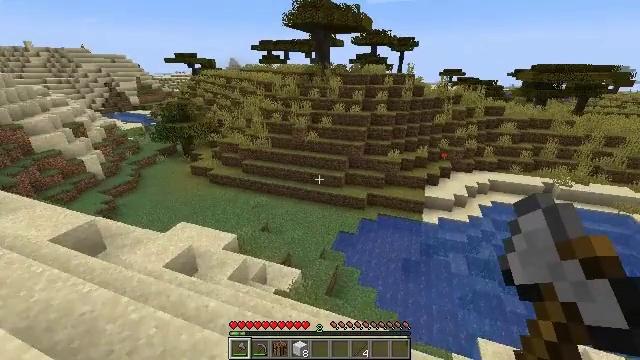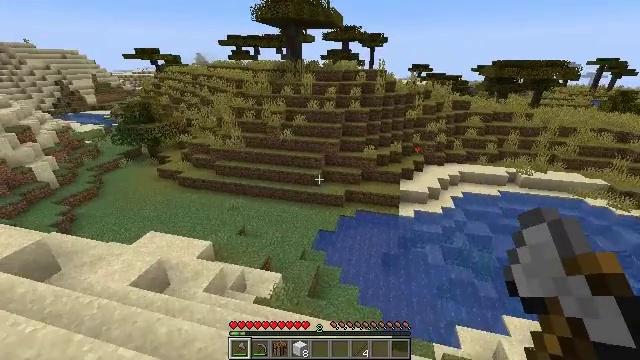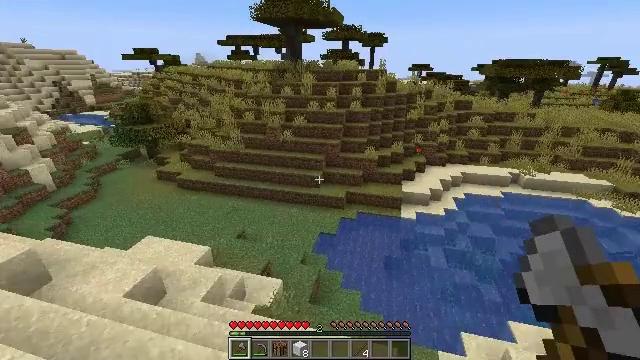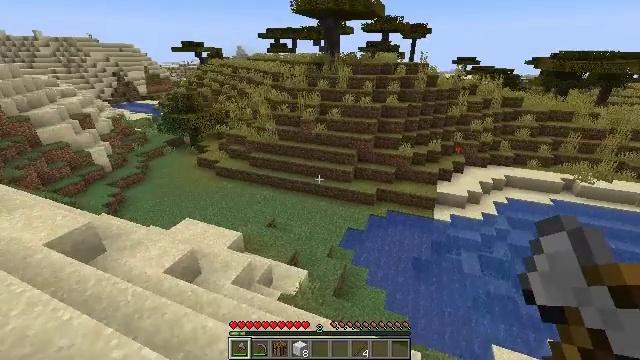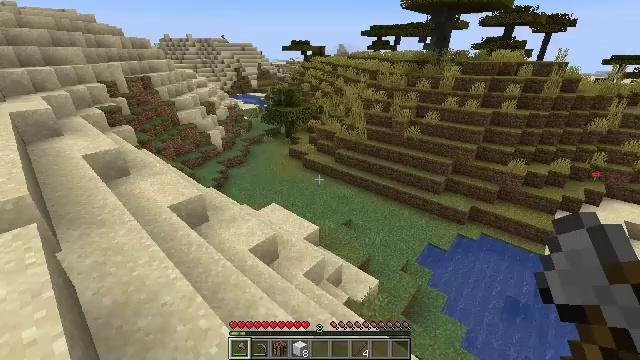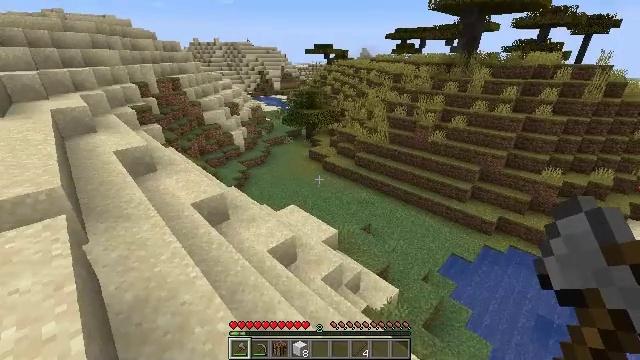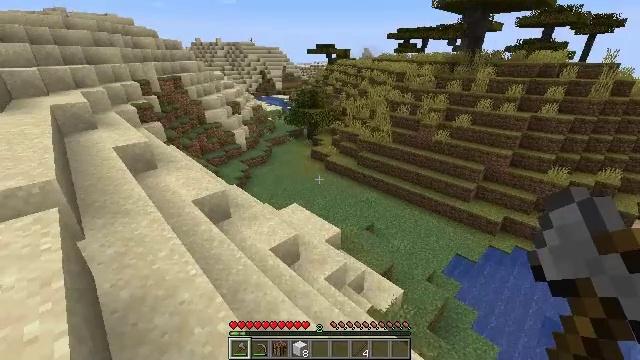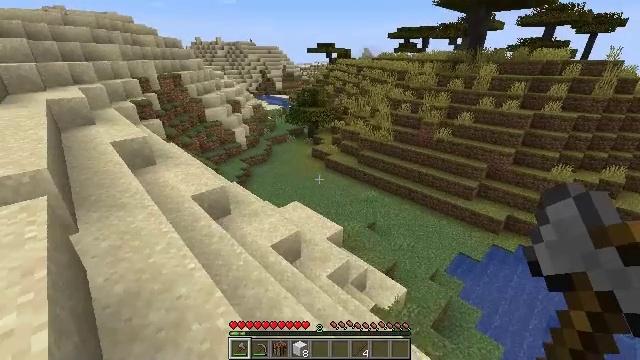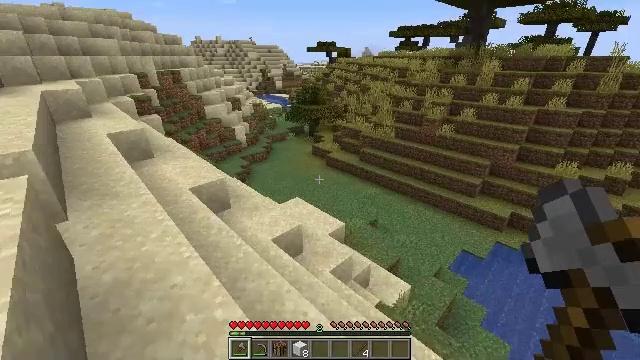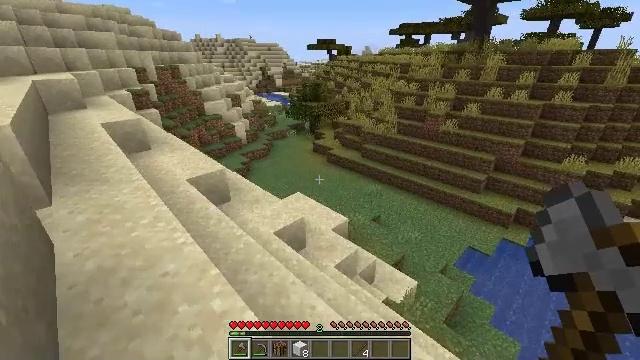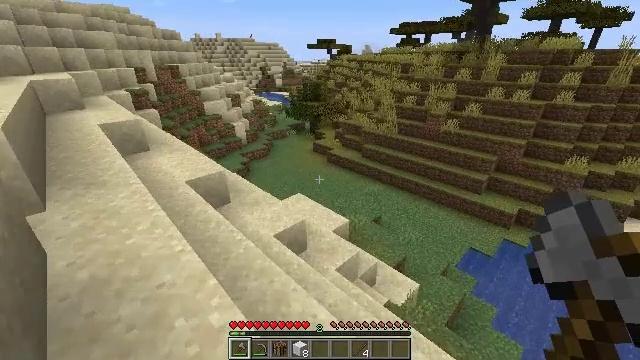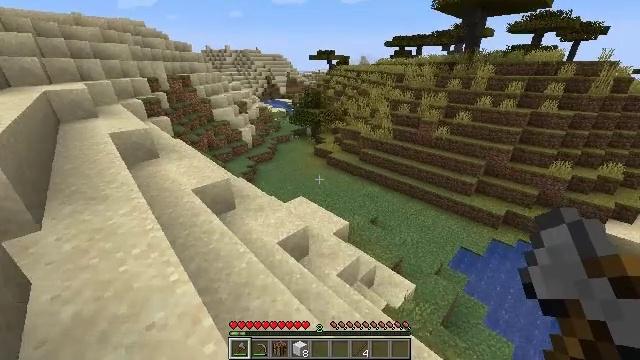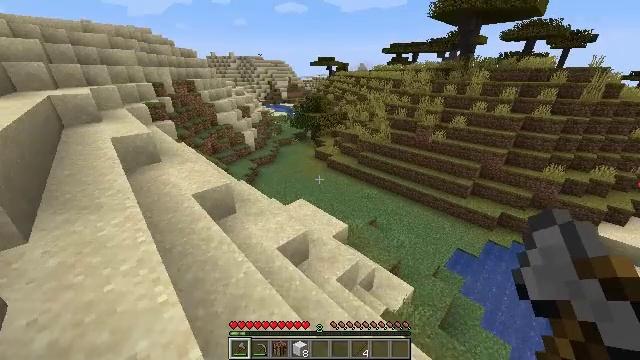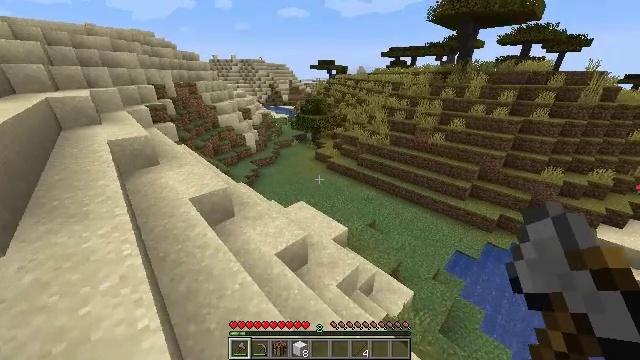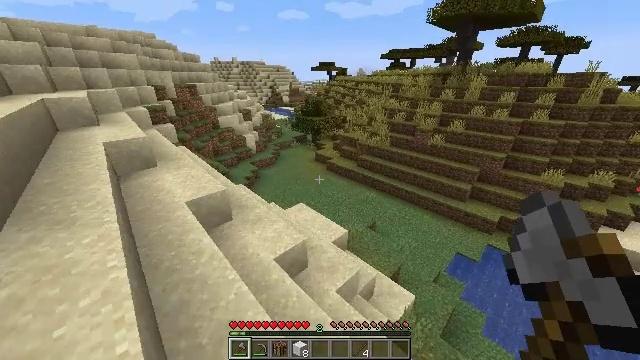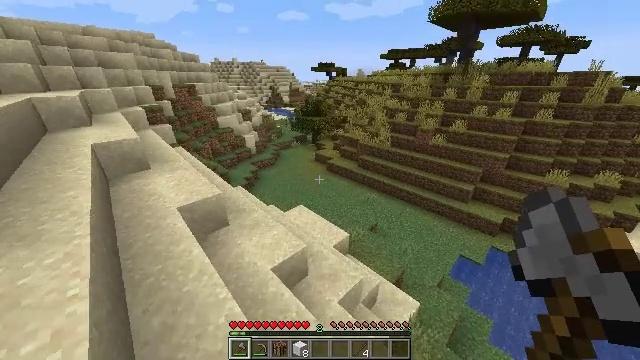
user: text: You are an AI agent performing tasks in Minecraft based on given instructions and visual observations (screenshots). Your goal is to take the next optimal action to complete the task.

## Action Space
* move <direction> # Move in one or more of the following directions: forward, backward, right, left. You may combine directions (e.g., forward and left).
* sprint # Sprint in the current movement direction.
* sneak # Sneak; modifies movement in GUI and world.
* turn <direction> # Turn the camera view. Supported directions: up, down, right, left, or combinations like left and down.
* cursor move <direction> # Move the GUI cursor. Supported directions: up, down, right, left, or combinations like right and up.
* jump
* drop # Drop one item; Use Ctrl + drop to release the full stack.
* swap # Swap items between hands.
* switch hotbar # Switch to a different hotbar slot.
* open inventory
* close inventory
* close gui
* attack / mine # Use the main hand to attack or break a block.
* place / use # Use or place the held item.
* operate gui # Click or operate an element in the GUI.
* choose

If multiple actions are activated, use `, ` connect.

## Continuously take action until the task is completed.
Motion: motion action
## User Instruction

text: Harvest the acacia log from the forest.
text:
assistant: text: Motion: move forward, turn right
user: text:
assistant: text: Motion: move forward
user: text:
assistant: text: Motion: move forward and move left, turn left and down
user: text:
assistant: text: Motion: move forward and move left, turn left
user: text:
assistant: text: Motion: move forward and move left, turn left
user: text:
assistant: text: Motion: move forward and move left
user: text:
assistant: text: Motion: move forward and move left
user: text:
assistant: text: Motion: move forward
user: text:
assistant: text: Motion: move forward
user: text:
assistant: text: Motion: move forward, sprint
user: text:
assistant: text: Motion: move forward, sprint
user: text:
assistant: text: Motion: move forward, sprint
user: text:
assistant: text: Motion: move forward, sprint
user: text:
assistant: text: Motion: move forward, sprint
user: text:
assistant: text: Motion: move forward, sprint
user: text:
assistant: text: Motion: move forward, sprint, turn up
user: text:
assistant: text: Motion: move forward, sprint, turn up
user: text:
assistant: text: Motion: move forward, sprint
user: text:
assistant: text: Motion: move forward, sprint
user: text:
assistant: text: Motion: move forward, sprint
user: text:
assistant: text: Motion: move forward, sprint
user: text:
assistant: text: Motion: move forward, sprint
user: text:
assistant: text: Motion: move forward, sprint
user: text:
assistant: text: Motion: move forward, sprint
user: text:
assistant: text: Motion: move forward, sprint
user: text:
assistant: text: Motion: move forward, sprint
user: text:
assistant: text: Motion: move forward, sprint, turn up
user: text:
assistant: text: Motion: move forward, sprint, turn right and up
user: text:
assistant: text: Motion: move forward, sprint, turn right
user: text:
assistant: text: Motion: move forward, sprint